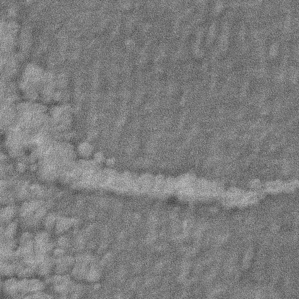
Label: frost